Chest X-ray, PA view. Patient: 33 years old, sex F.
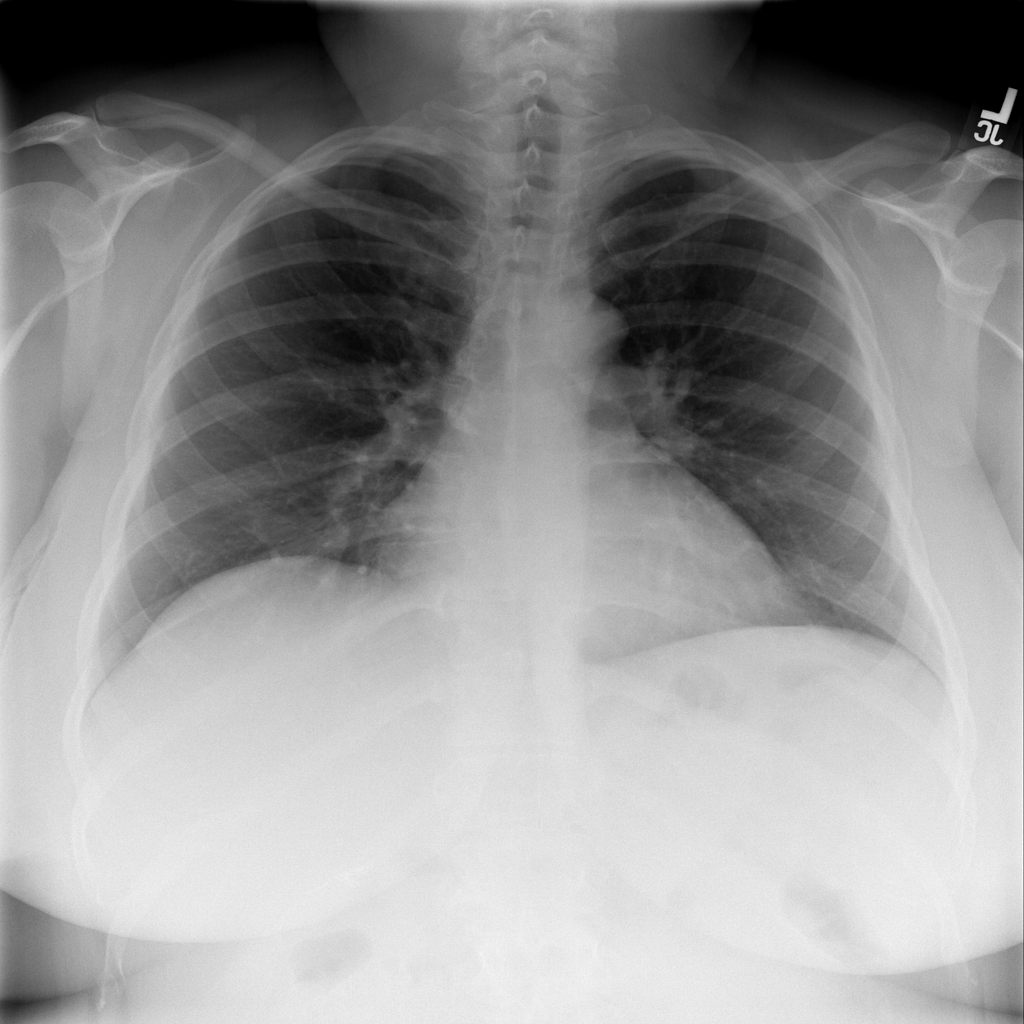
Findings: No Finding